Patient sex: M
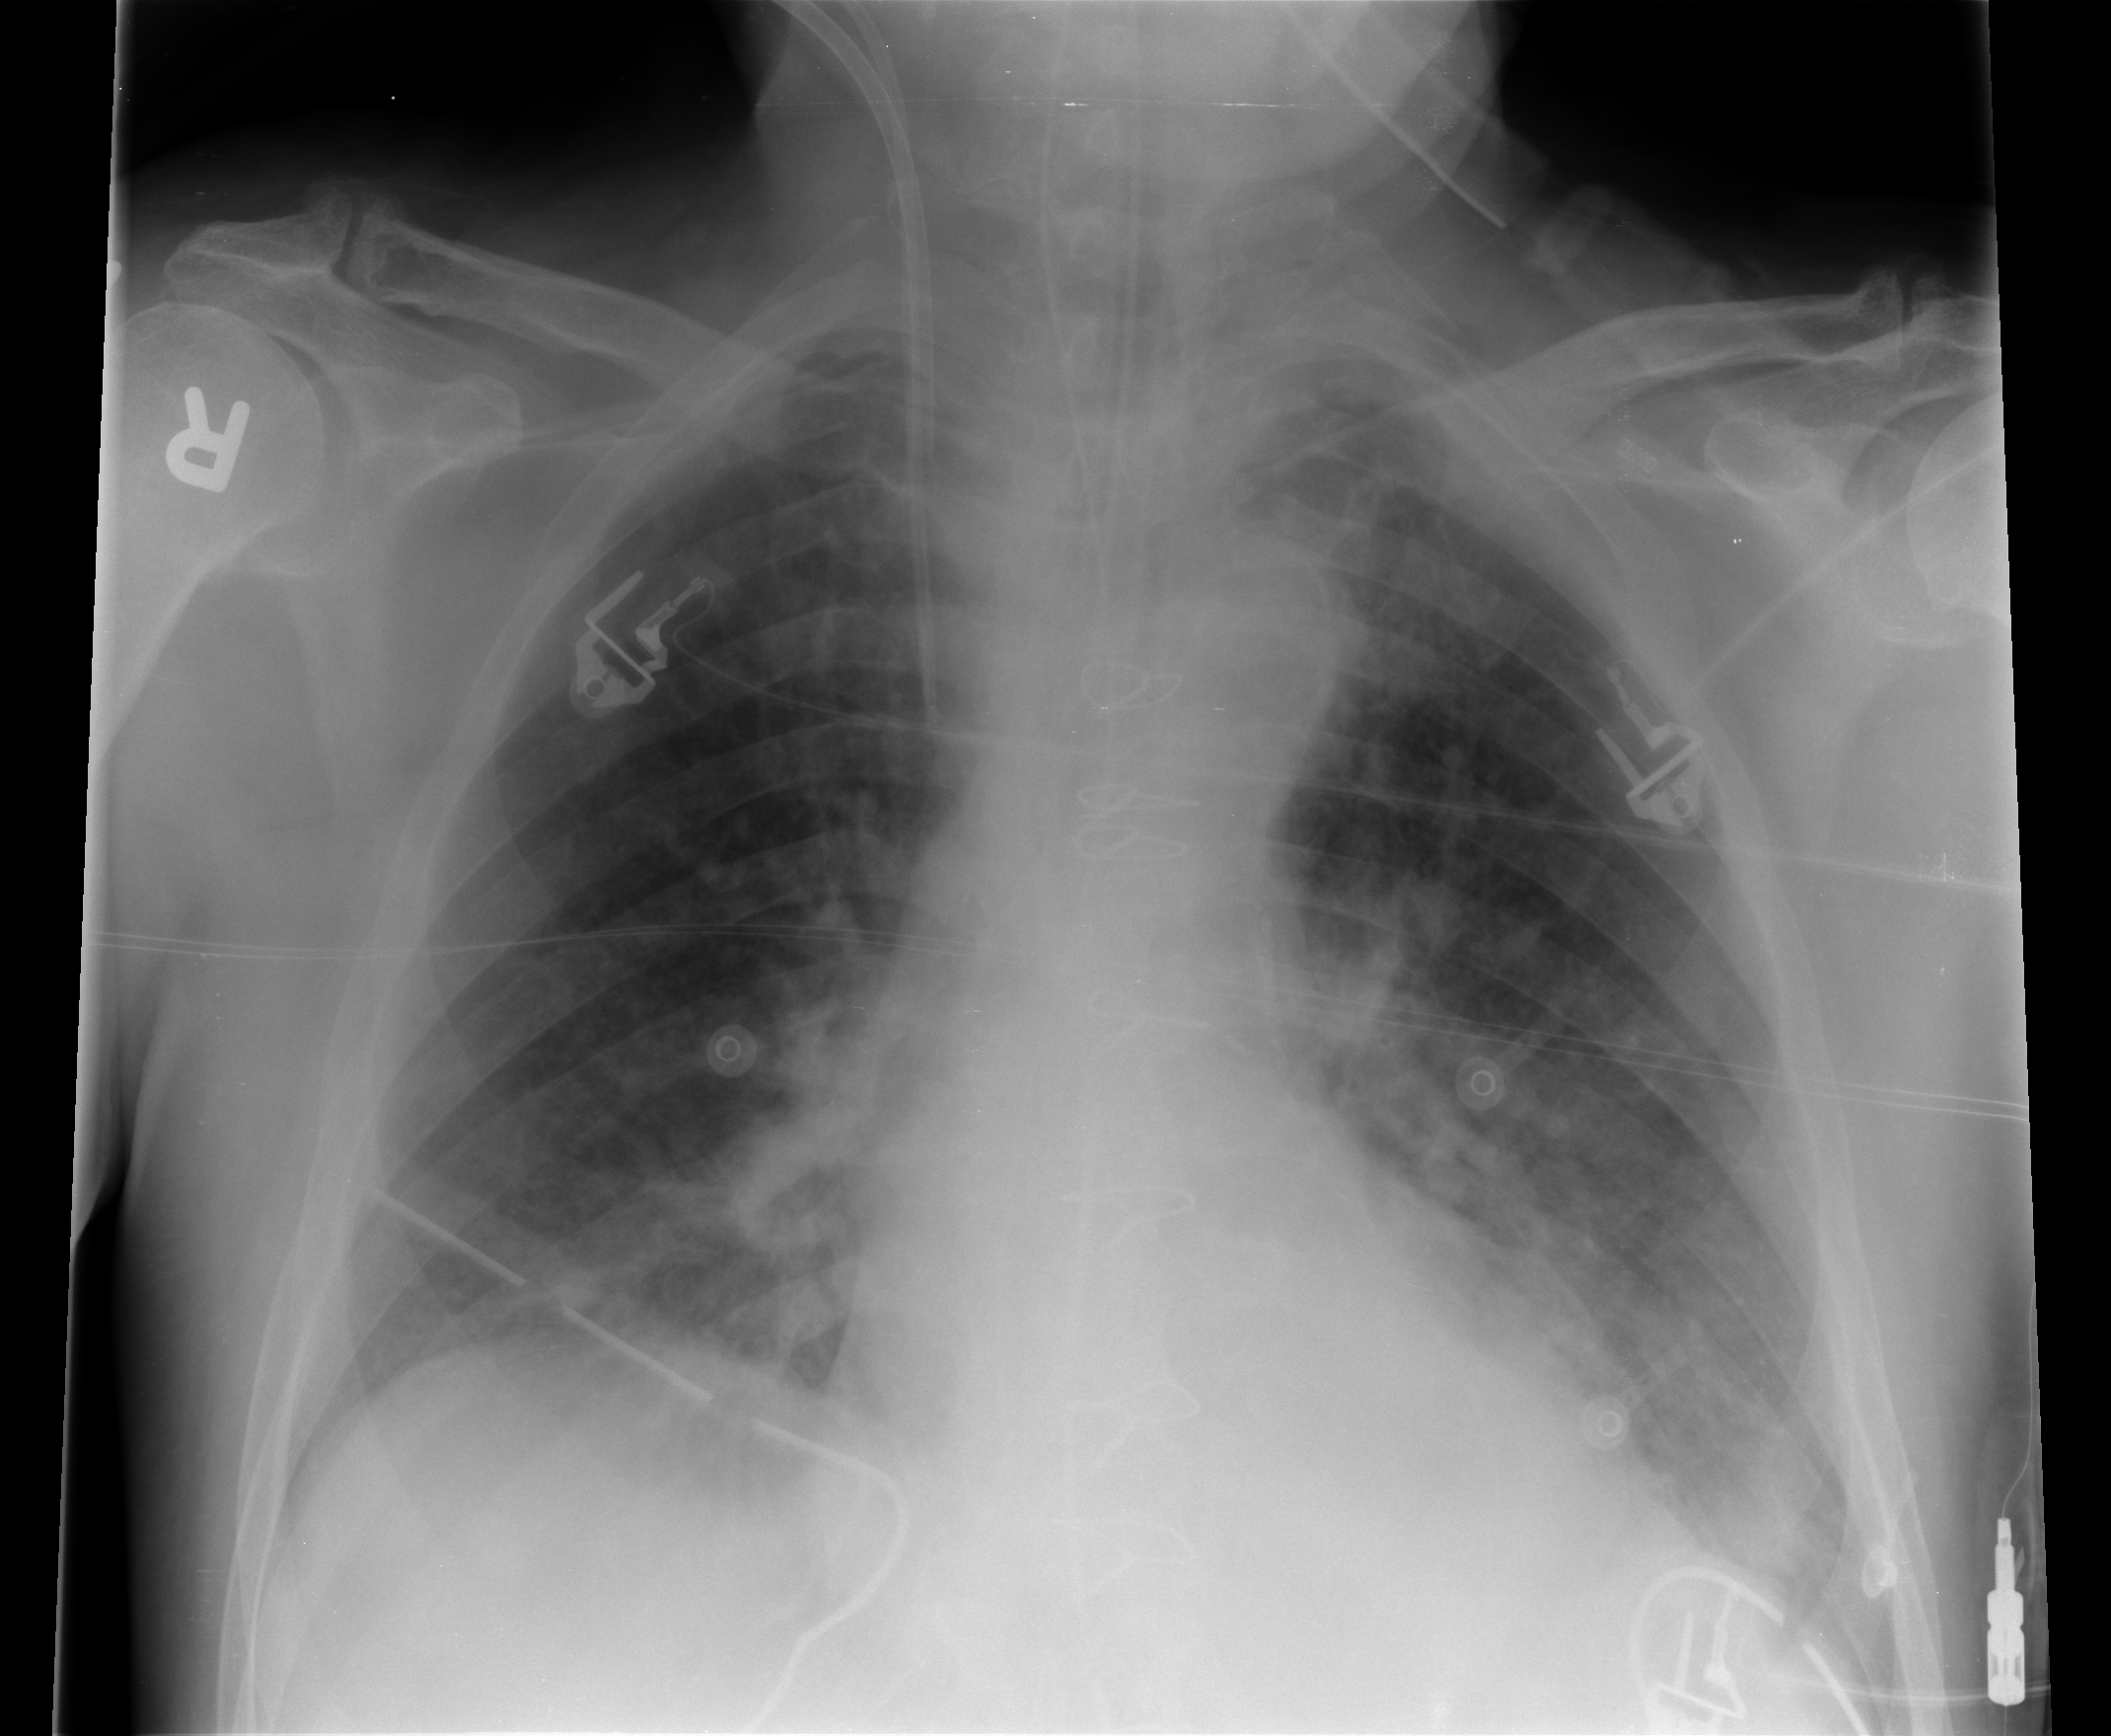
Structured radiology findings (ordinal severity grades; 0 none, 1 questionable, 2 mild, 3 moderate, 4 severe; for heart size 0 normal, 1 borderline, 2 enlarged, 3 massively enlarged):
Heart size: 0
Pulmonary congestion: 2
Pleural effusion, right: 0
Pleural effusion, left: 0
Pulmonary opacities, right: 2
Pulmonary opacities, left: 3
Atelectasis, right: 2
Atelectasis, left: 2